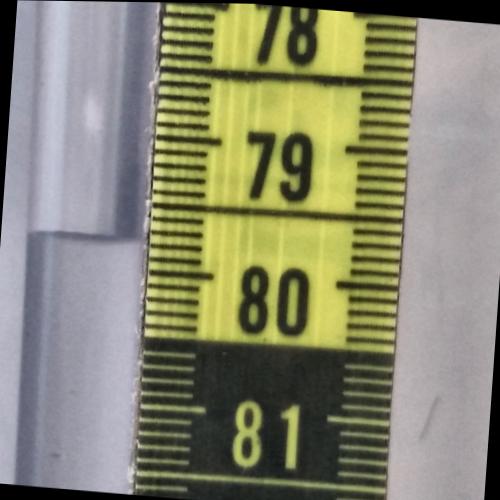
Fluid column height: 79.8 cm